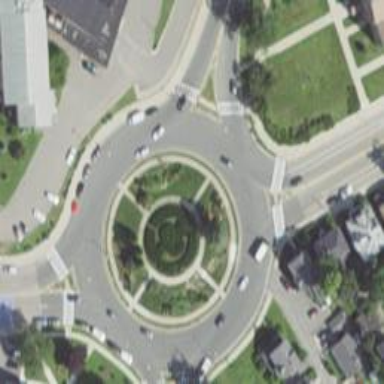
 leading to roundabout surrounded by residential buildings."